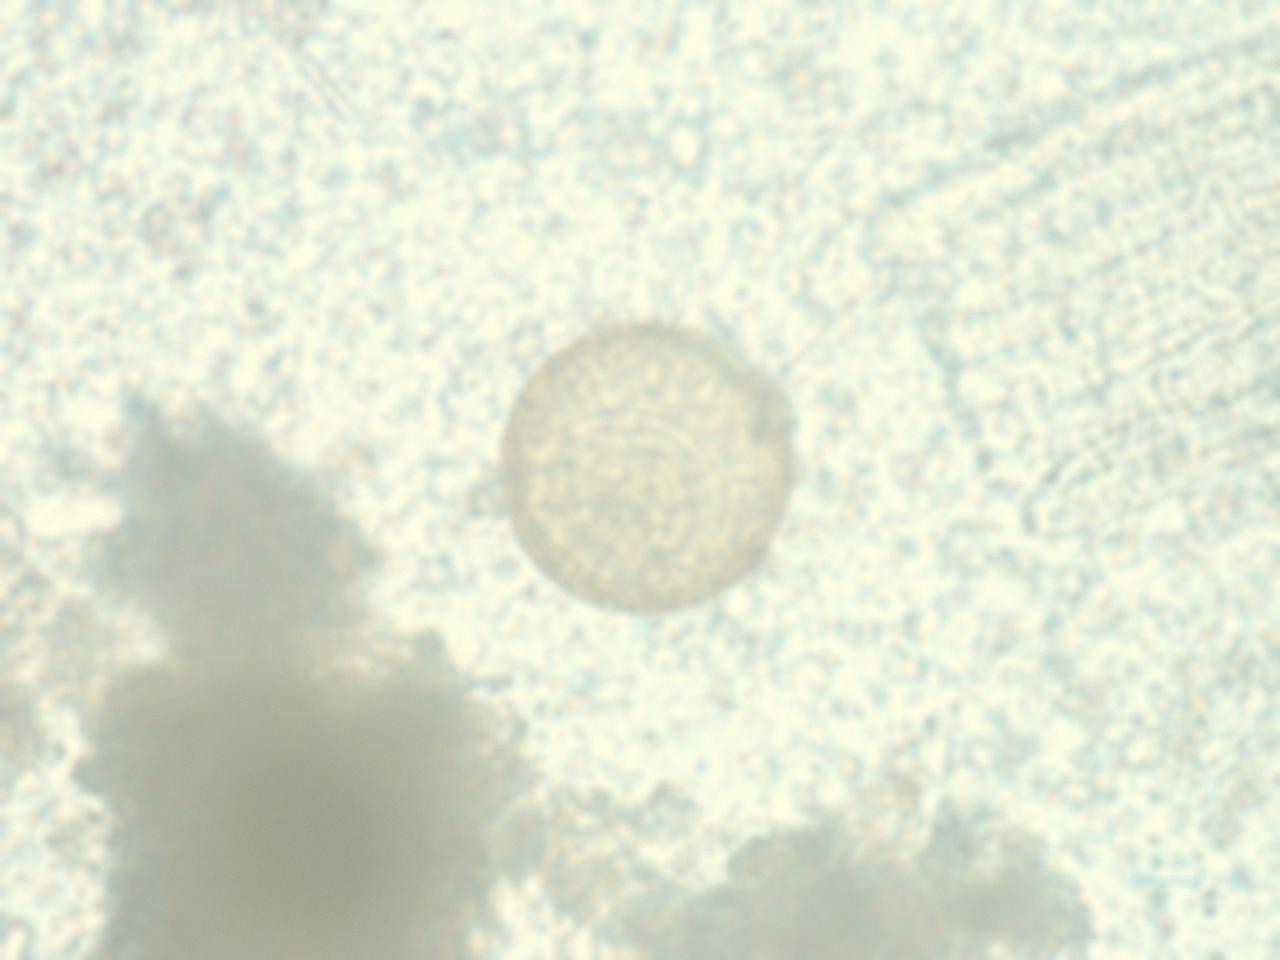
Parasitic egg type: Hymenolepis diminuta